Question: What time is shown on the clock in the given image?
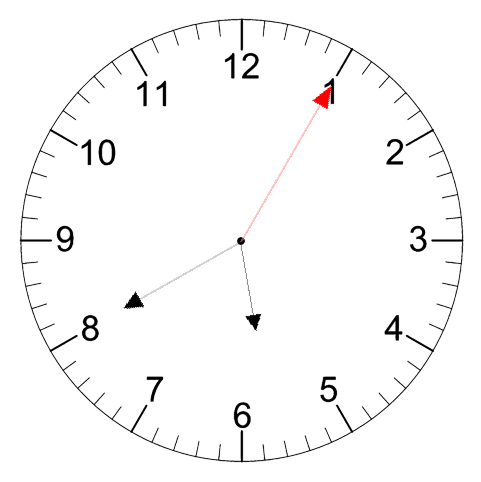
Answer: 05:40:05